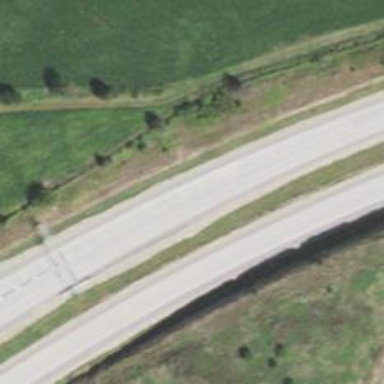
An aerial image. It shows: Motorway with motorroad.